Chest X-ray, PA view. Patient: 43 years old, sex F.
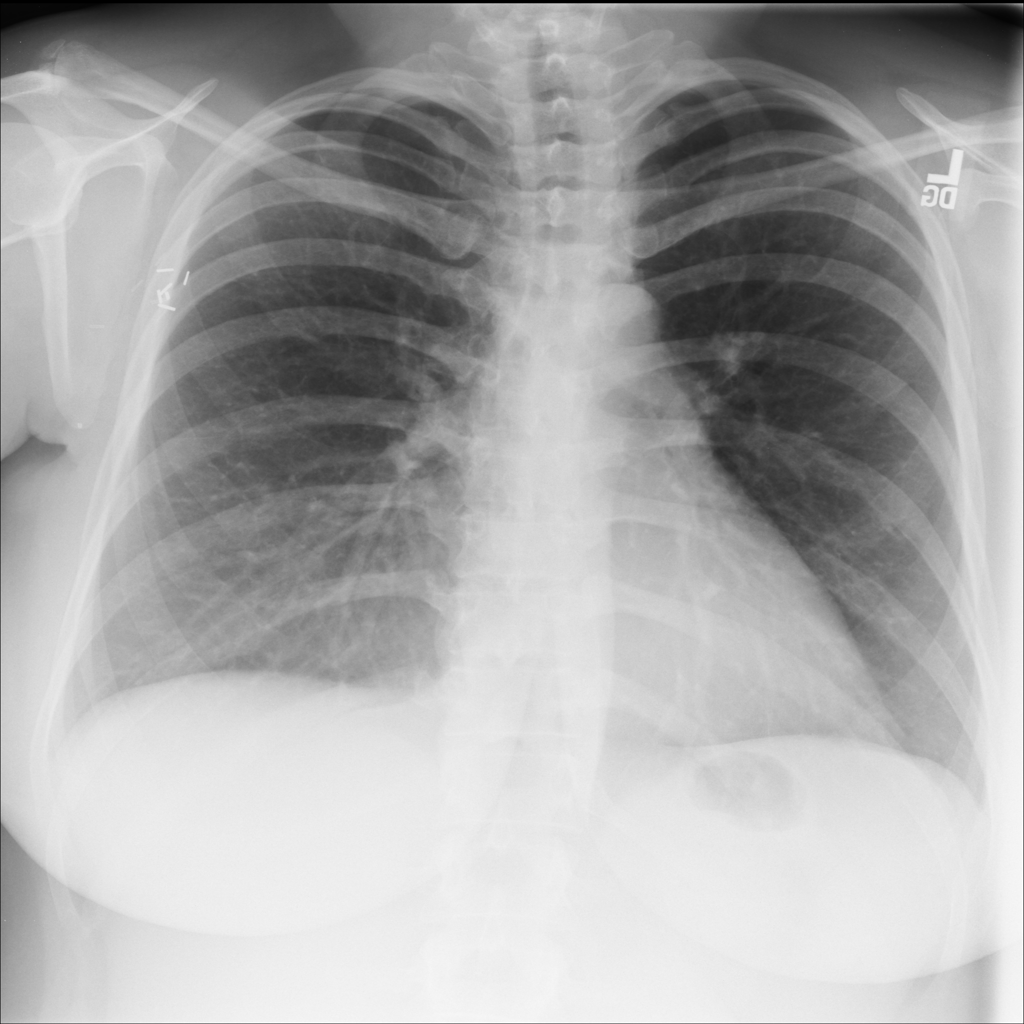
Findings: No Finding